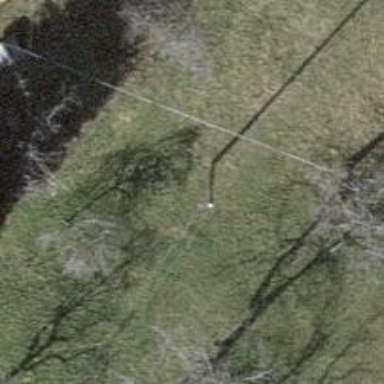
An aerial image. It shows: Power pole.